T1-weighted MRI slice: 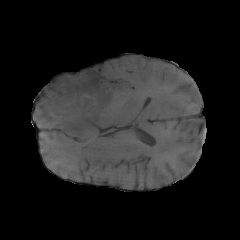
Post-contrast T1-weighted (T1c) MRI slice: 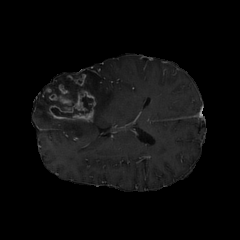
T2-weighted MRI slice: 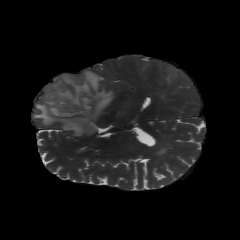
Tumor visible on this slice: yes